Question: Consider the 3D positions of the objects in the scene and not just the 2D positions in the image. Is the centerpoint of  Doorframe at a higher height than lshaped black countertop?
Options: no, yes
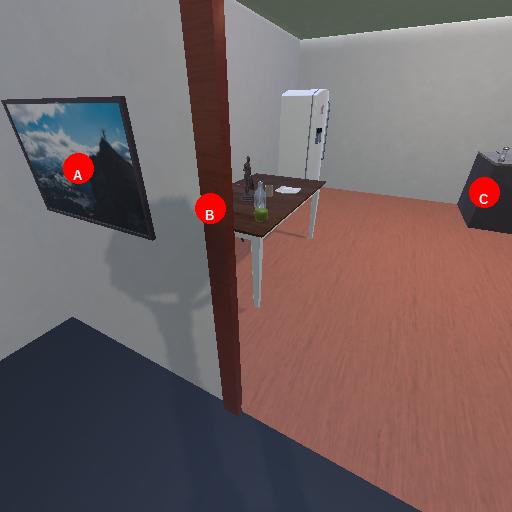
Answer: no